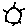
Label: sun